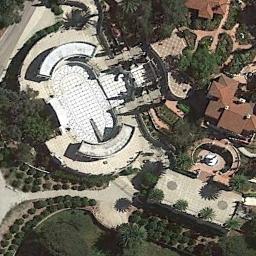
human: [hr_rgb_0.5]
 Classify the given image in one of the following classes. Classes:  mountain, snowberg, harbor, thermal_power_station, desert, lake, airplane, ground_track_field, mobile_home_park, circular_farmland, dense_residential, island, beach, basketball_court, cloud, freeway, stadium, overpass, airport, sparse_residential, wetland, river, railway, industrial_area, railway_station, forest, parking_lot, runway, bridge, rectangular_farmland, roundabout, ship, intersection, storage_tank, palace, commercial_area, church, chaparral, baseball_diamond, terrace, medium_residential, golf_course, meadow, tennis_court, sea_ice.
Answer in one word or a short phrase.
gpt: palace